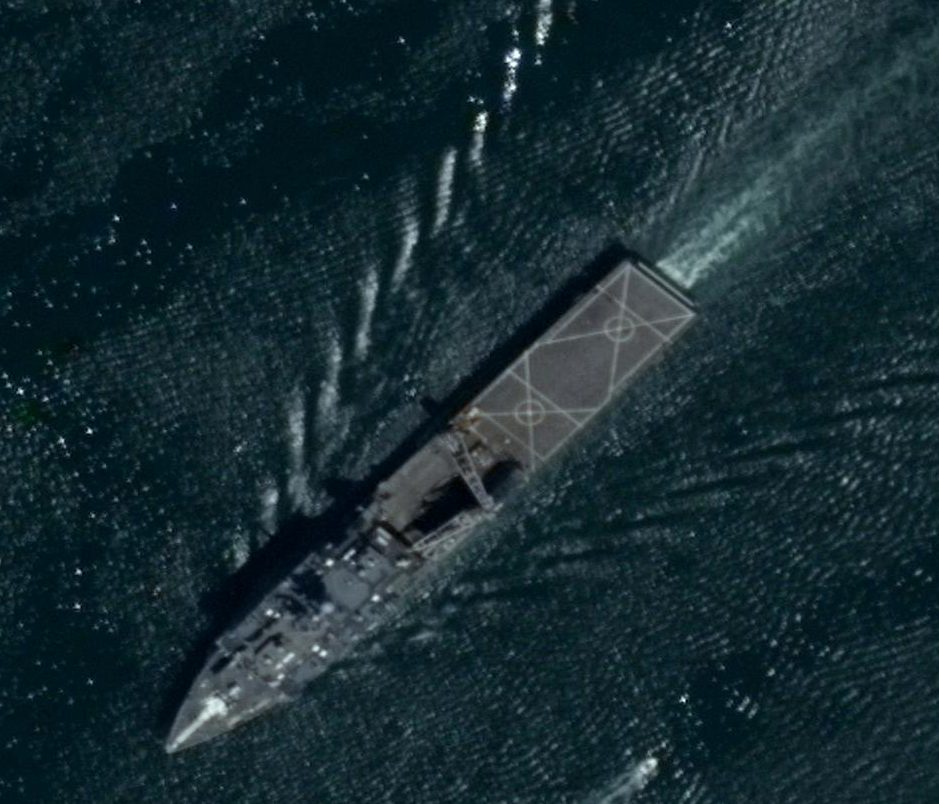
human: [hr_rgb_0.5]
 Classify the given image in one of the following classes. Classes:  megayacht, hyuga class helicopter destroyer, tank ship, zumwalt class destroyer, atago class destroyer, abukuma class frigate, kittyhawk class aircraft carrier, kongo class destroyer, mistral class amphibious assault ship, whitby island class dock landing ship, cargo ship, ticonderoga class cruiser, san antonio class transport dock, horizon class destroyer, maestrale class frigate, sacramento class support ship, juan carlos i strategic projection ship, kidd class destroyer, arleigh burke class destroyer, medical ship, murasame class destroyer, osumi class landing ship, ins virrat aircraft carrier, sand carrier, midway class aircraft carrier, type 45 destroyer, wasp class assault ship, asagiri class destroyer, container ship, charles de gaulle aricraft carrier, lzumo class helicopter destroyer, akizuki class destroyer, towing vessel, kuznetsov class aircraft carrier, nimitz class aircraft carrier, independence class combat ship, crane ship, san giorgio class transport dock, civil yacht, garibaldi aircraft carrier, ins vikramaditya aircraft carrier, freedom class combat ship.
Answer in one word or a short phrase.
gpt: Whitby Island class dock landing ship